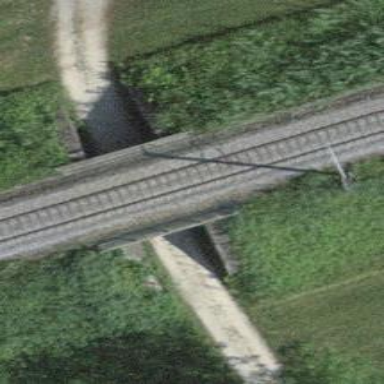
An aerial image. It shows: Railway bridge with electrified tracks and single rail.